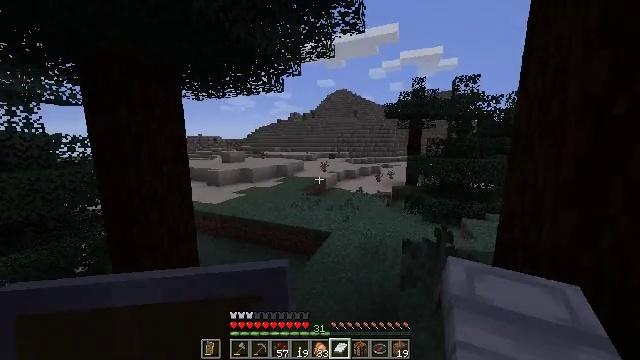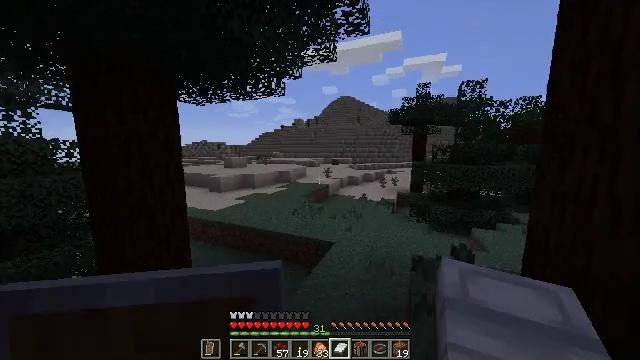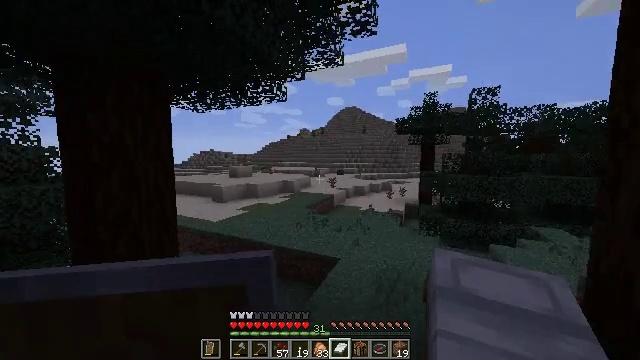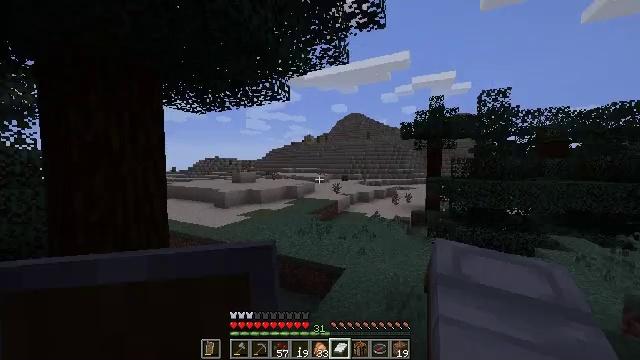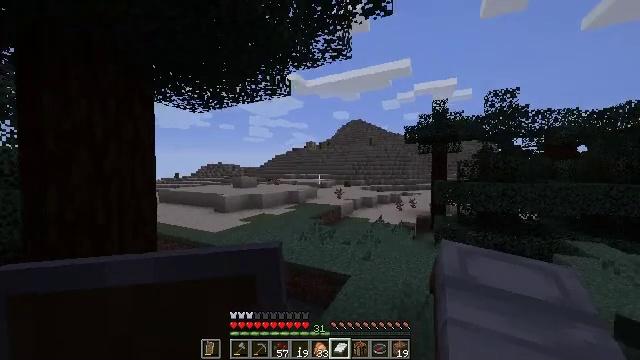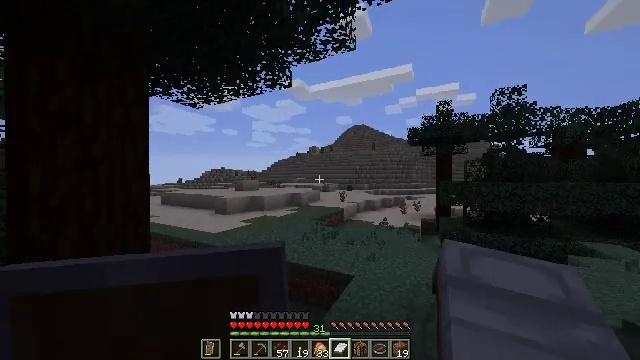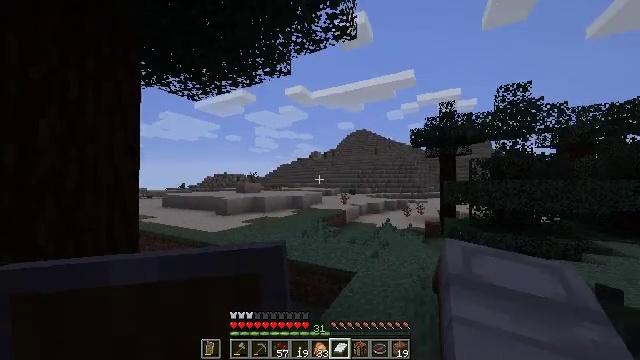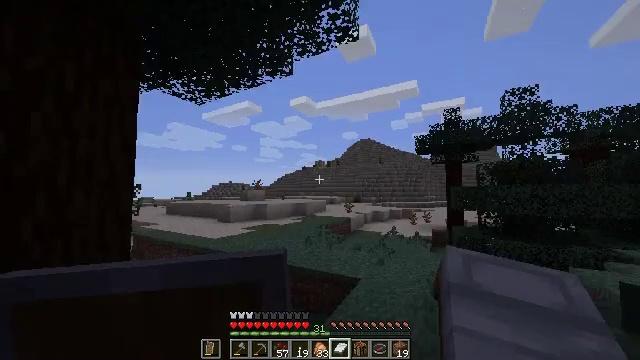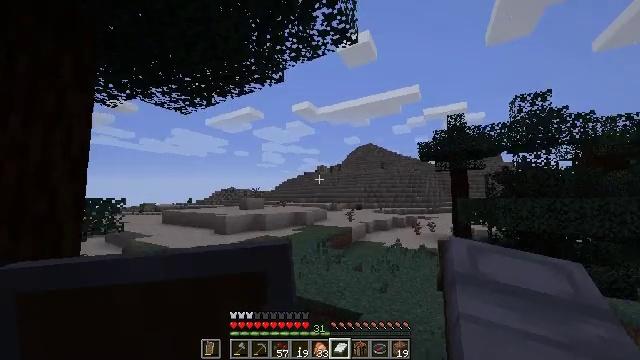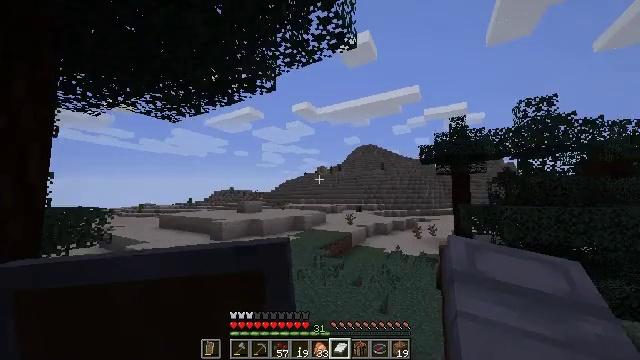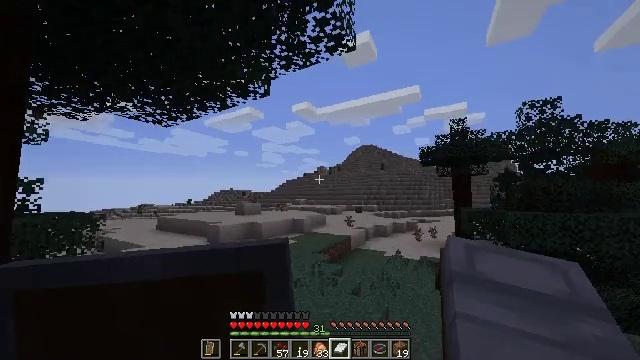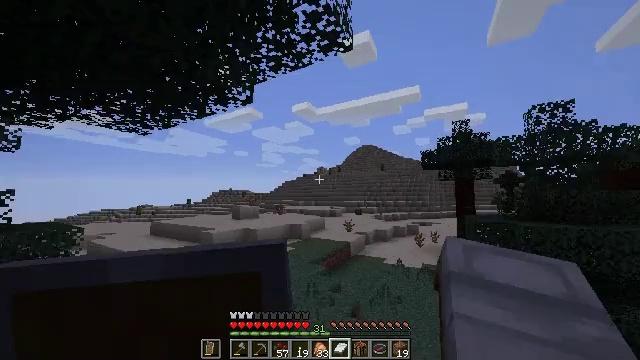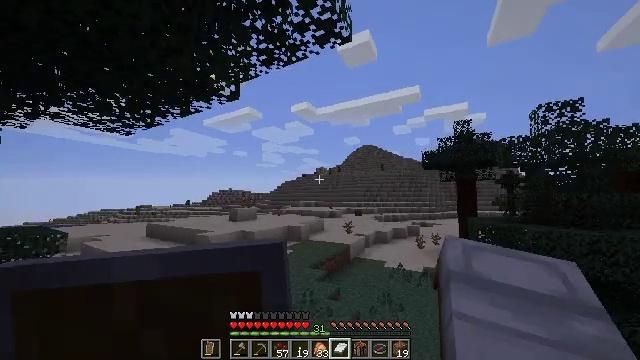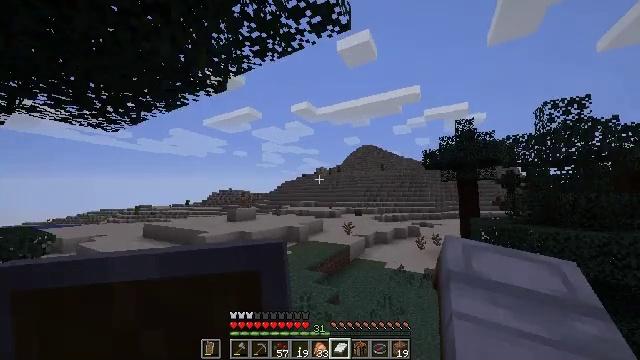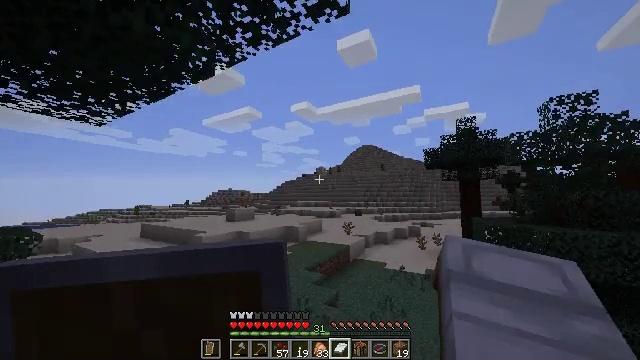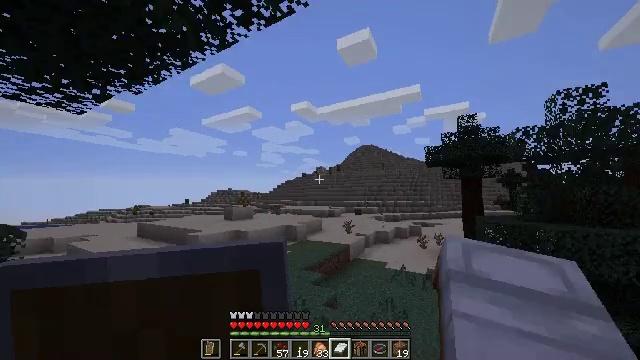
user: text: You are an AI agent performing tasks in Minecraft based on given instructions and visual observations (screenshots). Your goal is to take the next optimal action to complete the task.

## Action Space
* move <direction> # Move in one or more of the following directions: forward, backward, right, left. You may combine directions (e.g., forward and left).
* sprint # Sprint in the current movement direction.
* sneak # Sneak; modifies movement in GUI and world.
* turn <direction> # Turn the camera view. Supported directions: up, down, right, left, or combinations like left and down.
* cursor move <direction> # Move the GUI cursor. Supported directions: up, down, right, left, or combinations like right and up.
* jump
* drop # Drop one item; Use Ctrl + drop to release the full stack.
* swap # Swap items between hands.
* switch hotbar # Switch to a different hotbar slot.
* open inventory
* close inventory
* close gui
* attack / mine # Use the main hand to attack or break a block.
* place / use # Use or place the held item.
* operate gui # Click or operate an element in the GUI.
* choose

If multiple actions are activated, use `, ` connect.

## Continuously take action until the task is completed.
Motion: motion action
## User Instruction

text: Harvest the dead bush.
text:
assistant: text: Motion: move forward, turn up
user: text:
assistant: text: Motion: move forward, turn left and up
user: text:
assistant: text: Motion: move forward, turn left and up
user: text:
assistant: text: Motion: move forward, turn up
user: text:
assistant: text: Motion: move forward and move right, turn up
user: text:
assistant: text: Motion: move forward and move right, turn up
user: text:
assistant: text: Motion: move forward and move right, turn left and up
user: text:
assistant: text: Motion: move forward and move right, turn up, jump
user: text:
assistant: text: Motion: move forward, jump
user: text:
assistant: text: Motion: move forward, jump
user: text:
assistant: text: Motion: move forward, jump
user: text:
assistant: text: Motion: move forward
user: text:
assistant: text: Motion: move forward
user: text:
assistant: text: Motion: move forward
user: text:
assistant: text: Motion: move forward
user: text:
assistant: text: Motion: move forward, attack / mine
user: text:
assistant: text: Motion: move forward, attack / mine
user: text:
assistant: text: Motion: move forward, attack / mine
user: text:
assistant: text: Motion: move forward, attack / mine
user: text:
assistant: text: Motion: move forward
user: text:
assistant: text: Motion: move forward
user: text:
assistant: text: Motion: move forward
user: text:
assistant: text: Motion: move forward, jump
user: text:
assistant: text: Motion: move forward, jump
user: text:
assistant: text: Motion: move forward, jump
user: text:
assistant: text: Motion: move forward
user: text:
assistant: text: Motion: move forward and move left
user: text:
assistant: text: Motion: move forward and move left
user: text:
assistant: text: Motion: move forward and move left
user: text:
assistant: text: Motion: move forward and move left